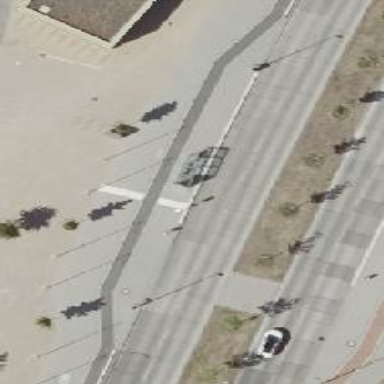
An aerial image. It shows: Secondary road with concrete surface and lane markings.